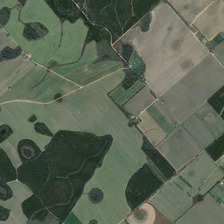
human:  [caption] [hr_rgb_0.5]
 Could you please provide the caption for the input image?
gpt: diffomity ridges insulate the various shade of green farmland .

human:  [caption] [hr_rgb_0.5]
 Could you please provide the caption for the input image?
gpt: there is a farmland with some pieces of forest in it .

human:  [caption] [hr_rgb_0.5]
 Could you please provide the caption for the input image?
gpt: rectangular and irregular farm blocks with different colors can be seen in this farmland .

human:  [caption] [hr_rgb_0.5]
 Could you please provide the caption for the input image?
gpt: diffomity ridges insulate the various shade of green farmland .

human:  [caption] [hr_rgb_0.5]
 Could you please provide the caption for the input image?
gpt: many pieces of green farmlands are together .